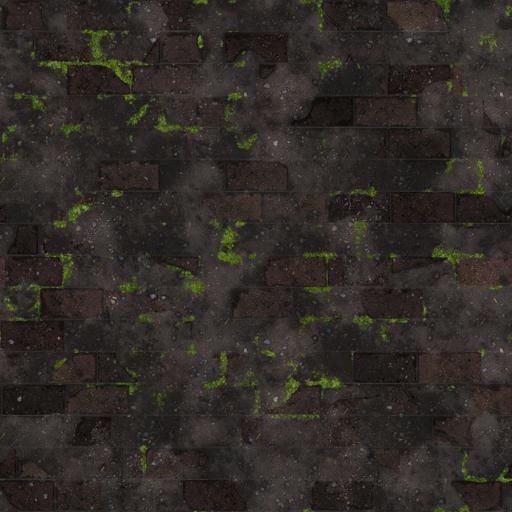
Tags: old pavement paving stones road